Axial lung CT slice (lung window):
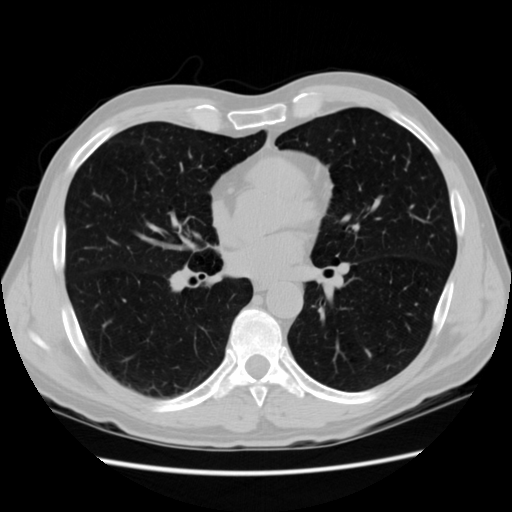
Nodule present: no